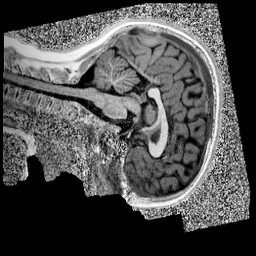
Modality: UNIT1
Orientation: sagittal
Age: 10
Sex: female
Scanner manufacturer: siemens
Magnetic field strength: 3 T
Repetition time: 4 s
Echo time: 0.00299 s